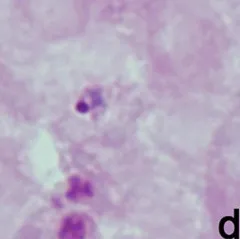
Microphotographs of Plasmodium ovale in field-stained thin and thick blood smears. Thick. Gametocyte.
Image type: pathology (pas)